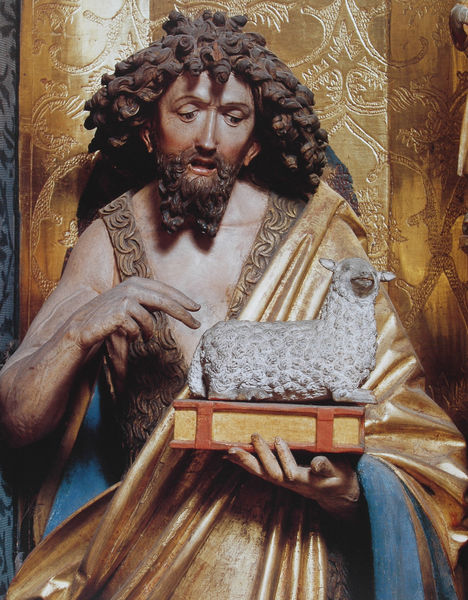
Titel: Hochaltar, Mittelschrein (Detail)
Künstler: Jörg Lederer
Standort: Latsch im Vintschgau
Institution: Spitalkirche Heilig Geist
Schlagwörter: blau, hand, haut, mann, umhang, braun, brust, daumen, finger, geste, haar, hintergrund, holz, licht, mund, nase, weiss, rot, tuch, ornament, bart, jung, arme, augen, bibel, gesicht, inkarnat, johannes, pelz, täufer, hände, kirche, gewand, gold, haare, mantel, locken, ohren, skulptur, statue, fell, ausdruck, kaiser, könig, detail, verzierung, podest, weste, lamm, buch, vergoldet, gestik, altar, hochaltar, schnitzerei, fragment, gestus, gotisch, christus, jesus, altes testament, adern, segen, heiliger, opfer, gefasst, god, ornamentik, sünde, osterlamm, holzfigur, fassung, attribut, johannes der täufer, segensgestus, apostel, christie, schnitzfigur, sühne, ohen, pelzhaarkleid, gemand, schnitzerei#fassung